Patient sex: M
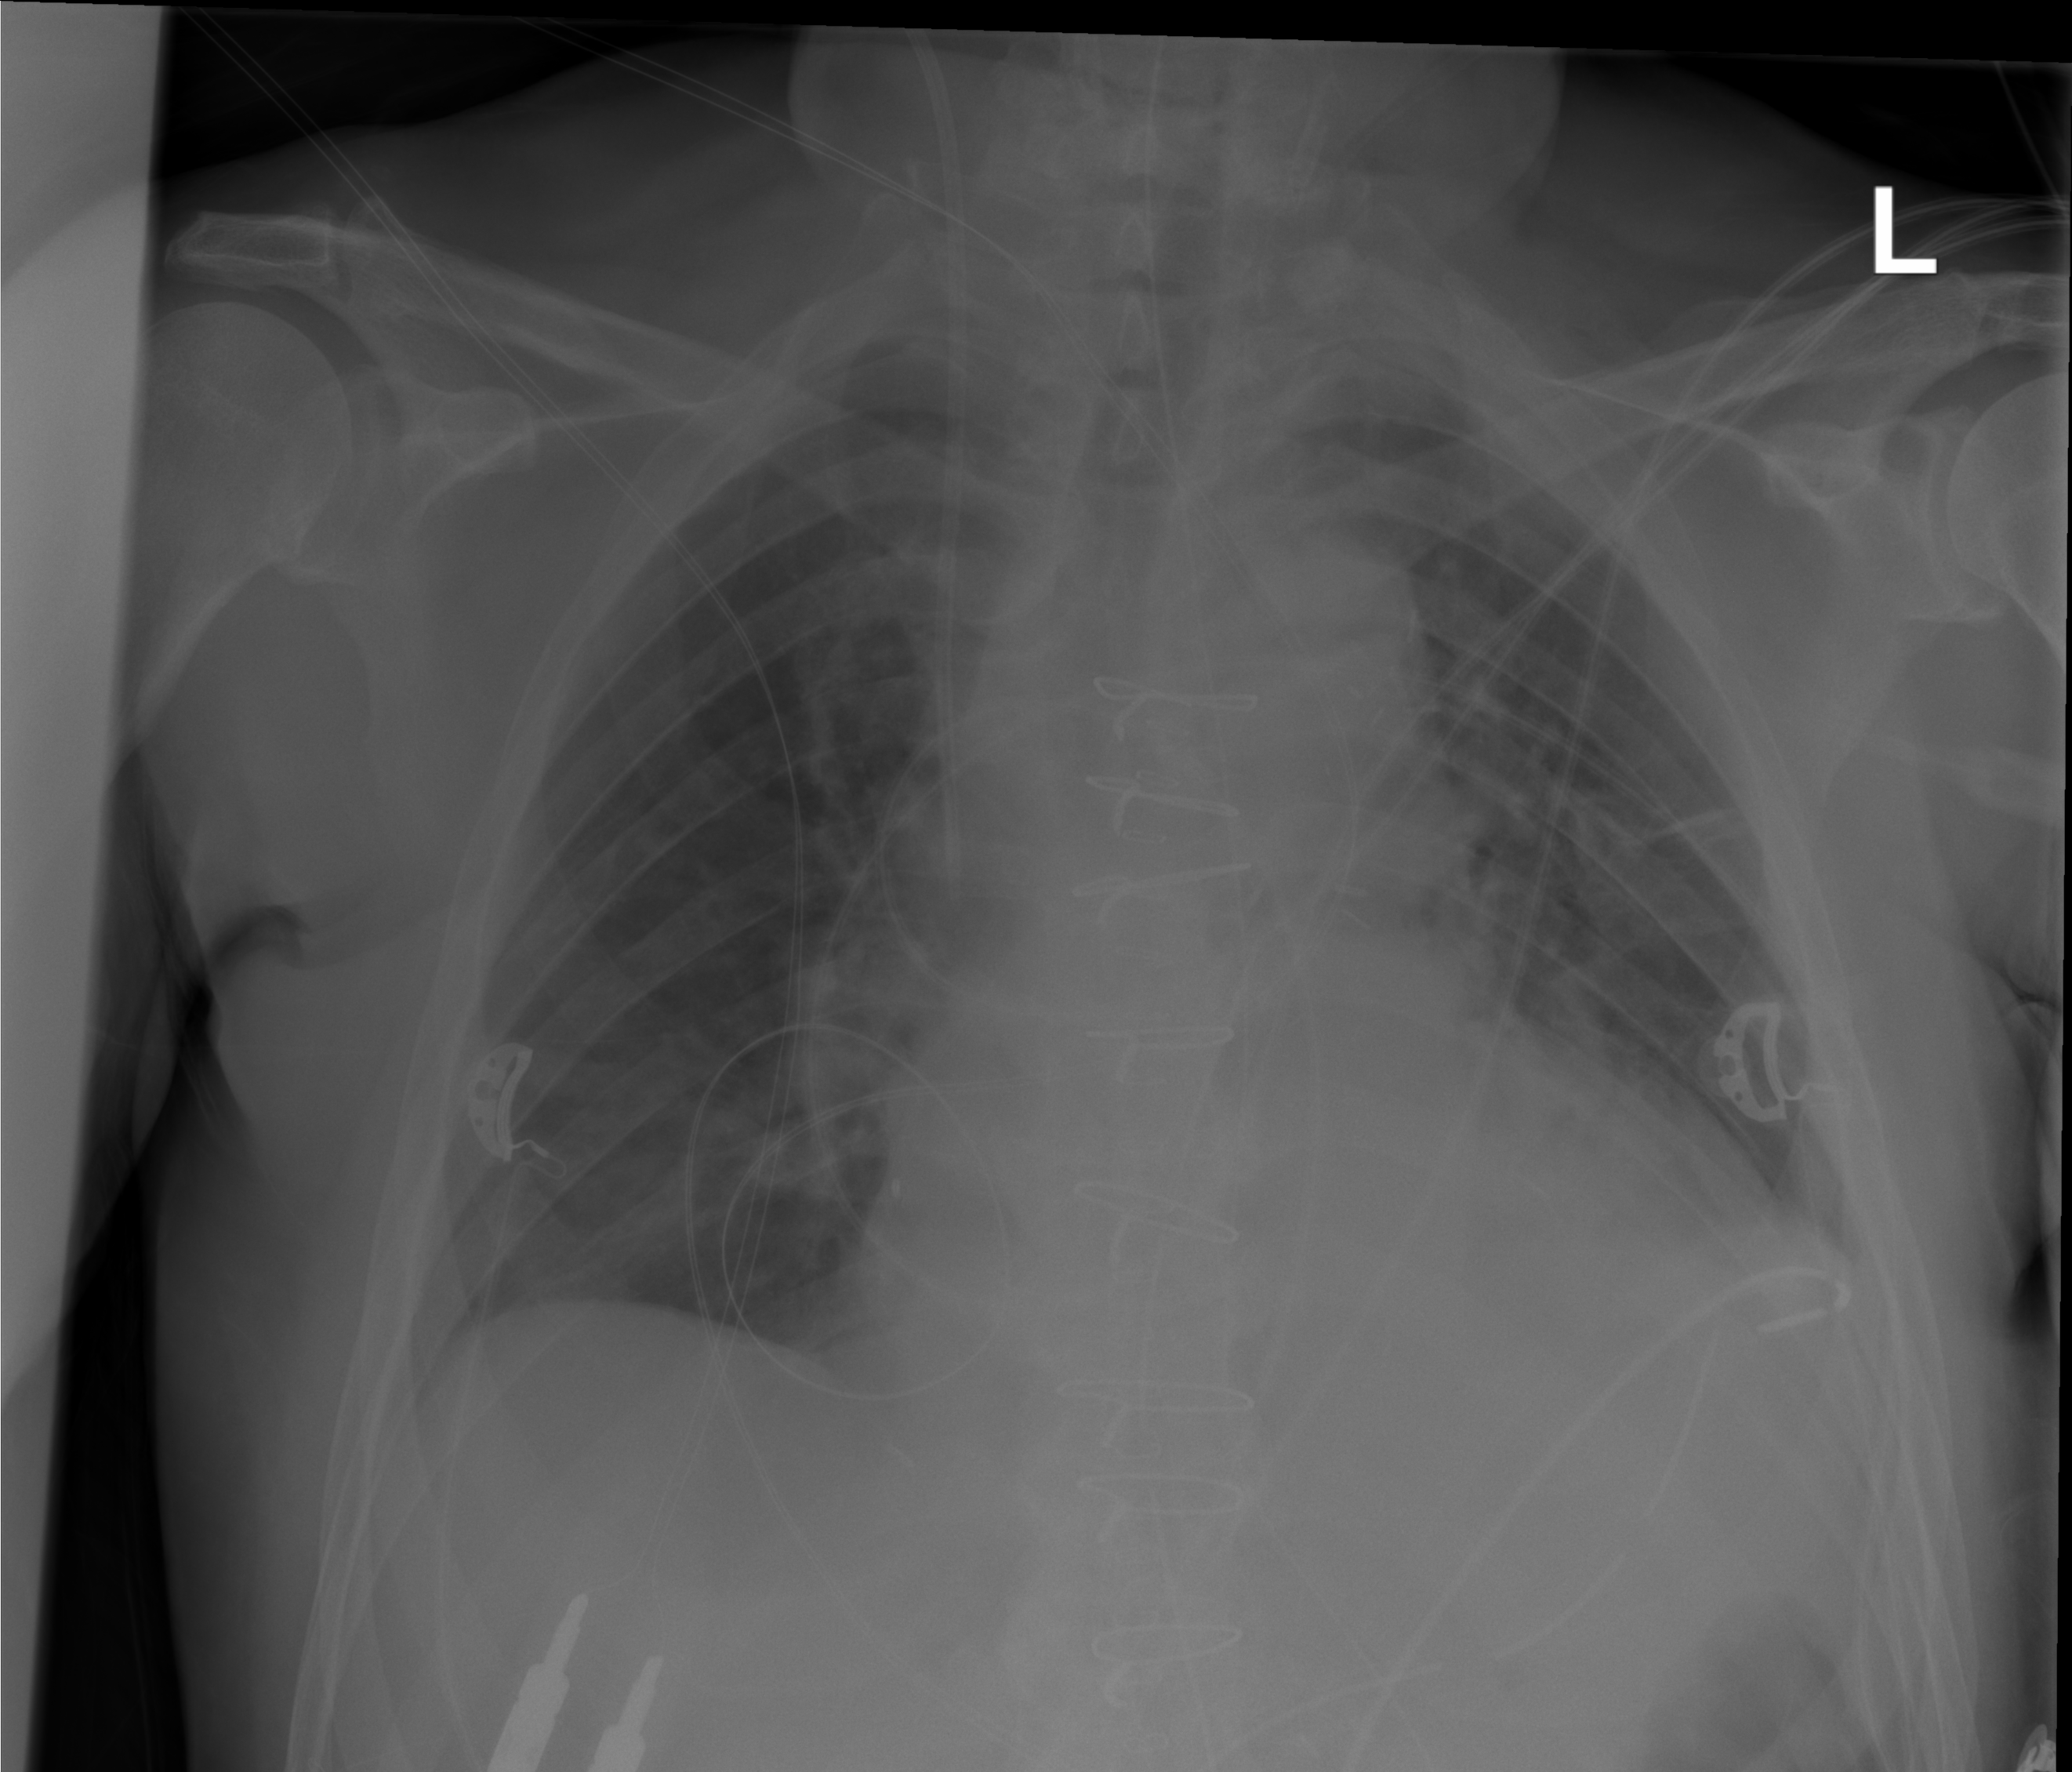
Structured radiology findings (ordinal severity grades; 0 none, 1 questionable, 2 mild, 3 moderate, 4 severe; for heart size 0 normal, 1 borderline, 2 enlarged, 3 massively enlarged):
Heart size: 1
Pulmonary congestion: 0
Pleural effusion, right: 0
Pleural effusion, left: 1
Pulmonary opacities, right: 0
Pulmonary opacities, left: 0
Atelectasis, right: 0
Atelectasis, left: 2